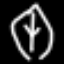
Label: leaf